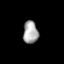
Tissue: prostate
Cell type: Fibroblasts
Senescence score: 0.6977
Nuclear area (px): 331
Mean DAPI intensity: 168.375